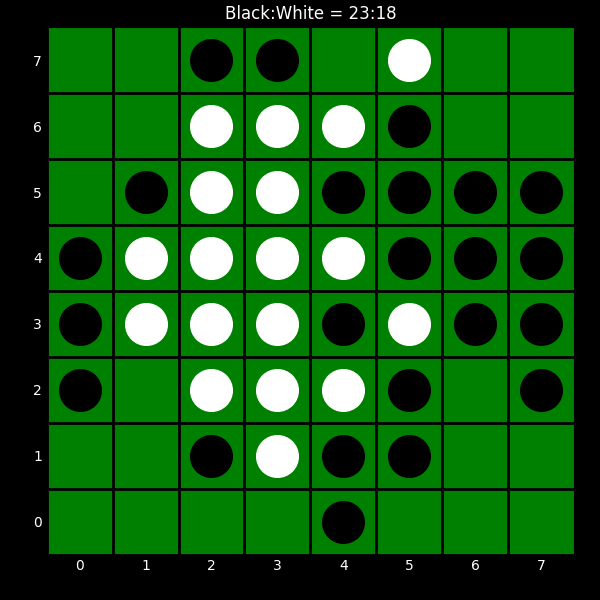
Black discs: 23
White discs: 18